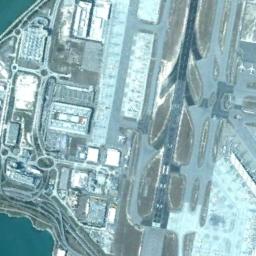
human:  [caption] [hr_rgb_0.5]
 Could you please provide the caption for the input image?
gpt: There are many buildings near the airport, And no vegetation near the airport .

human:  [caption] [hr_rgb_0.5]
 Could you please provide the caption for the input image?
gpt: An airport with some staggered runways and open areas next to the ocean and some buildings arranged neatly beside .

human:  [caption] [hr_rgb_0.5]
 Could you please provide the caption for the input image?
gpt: An airport is surrounded by many buildings next to the water .

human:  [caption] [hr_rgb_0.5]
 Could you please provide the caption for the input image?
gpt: A complex airport with many runways and buildings and many planes parked surrounded by turquoise waters .

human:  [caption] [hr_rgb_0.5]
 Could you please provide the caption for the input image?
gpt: There are many buildings of different sizes and shapes at the airport .